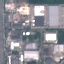
Land use / land cover: Industrial